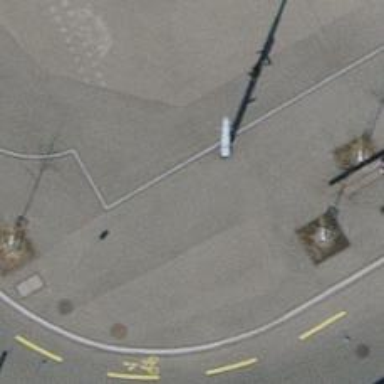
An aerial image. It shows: Two-tier bicycle parking area.